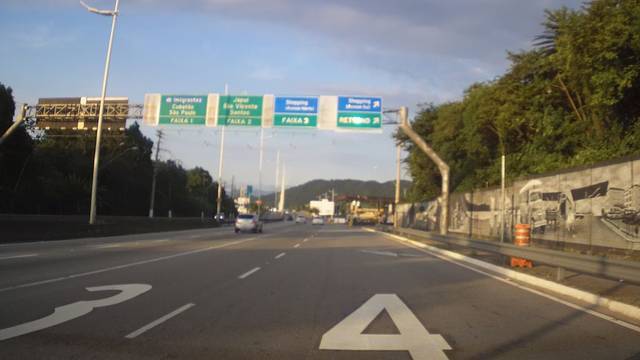
Region: Brazil
Coordinates: -23.998, -46.411